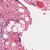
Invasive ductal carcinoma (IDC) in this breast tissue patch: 0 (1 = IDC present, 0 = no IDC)